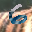
Label: 6